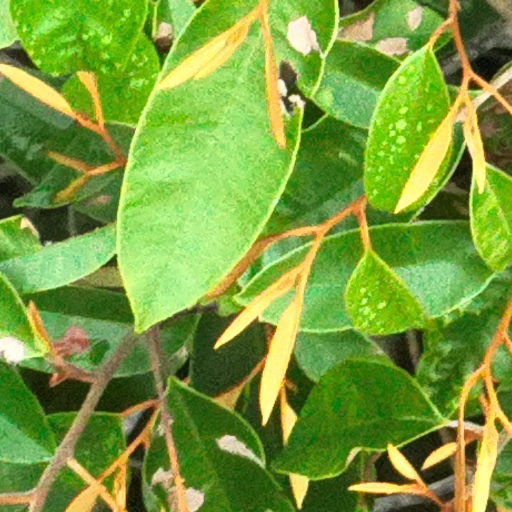
Species: Chrysophyllum cainito
GBIF accepted scientific name: Chrysophyllum cainito
Crown area (m\u00b2): 120.262